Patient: sex M, age 80
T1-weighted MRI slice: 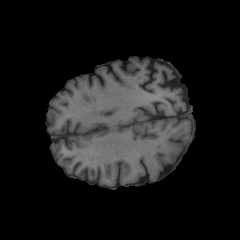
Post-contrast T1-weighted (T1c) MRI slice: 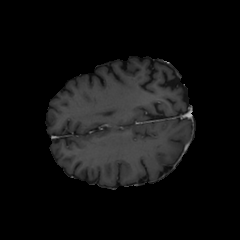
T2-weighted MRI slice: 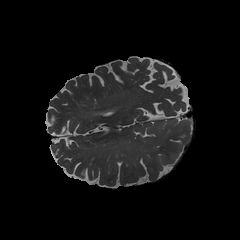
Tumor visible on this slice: yes
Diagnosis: Glioblastoma, IDH-wildtype
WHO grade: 4